Question: I have the following:

So I want
'''
99% and above = Green
Between 95% - 99% = Amber
Below 95% = Red
'''
However above 95% is still red.
Any ideas?
Thanks,
James
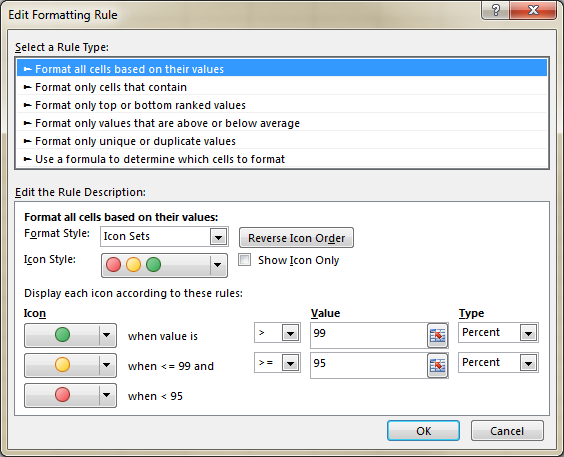
Answer: When you pick "percentage", this takes the values as a percentage of all the values. Since you're formatting based on the value itself, and not the value as a percentage of all the other values, you need to use 'Number' for the type and use '0.99' for the upper bound and '0.95' for the lower bound.
It looks like the behaviour is different in Excel 2016 and one needs to actually put '99' and '95' (and not '0.99' and '0.95') as values. I guess Microsoft received some complaints or something and decided to change it.